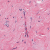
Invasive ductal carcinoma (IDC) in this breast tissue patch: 0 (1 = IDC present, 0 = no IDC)